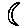
Label: moon